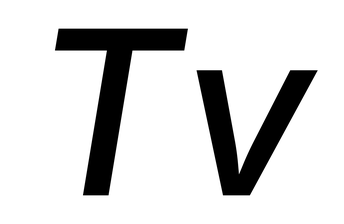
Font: Inter-Italic_Medium_Italic